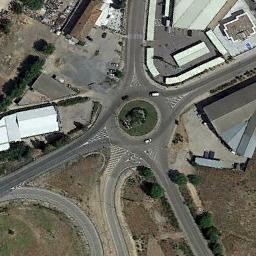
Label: roundabout